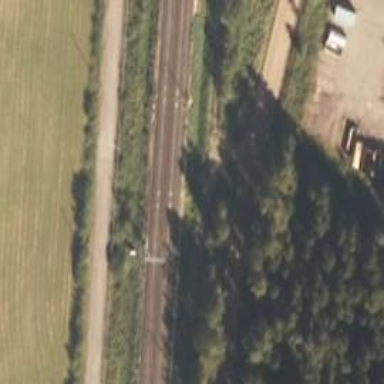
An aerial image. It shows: Railway with continuous electrified contact lines.